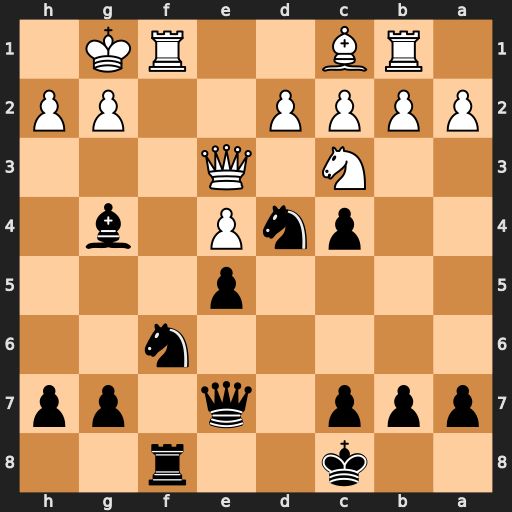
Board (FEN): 2k2r2/ppp1q1pp/5n2/4p3/2pnP1b1/2N1Q3/PPPP2PP/1RB2RK1
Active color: b
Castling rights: -
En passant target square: -
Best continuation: Be2 Nxe2 Ng4 Rxf8+ Qxf8 Nxd4 Nxe3